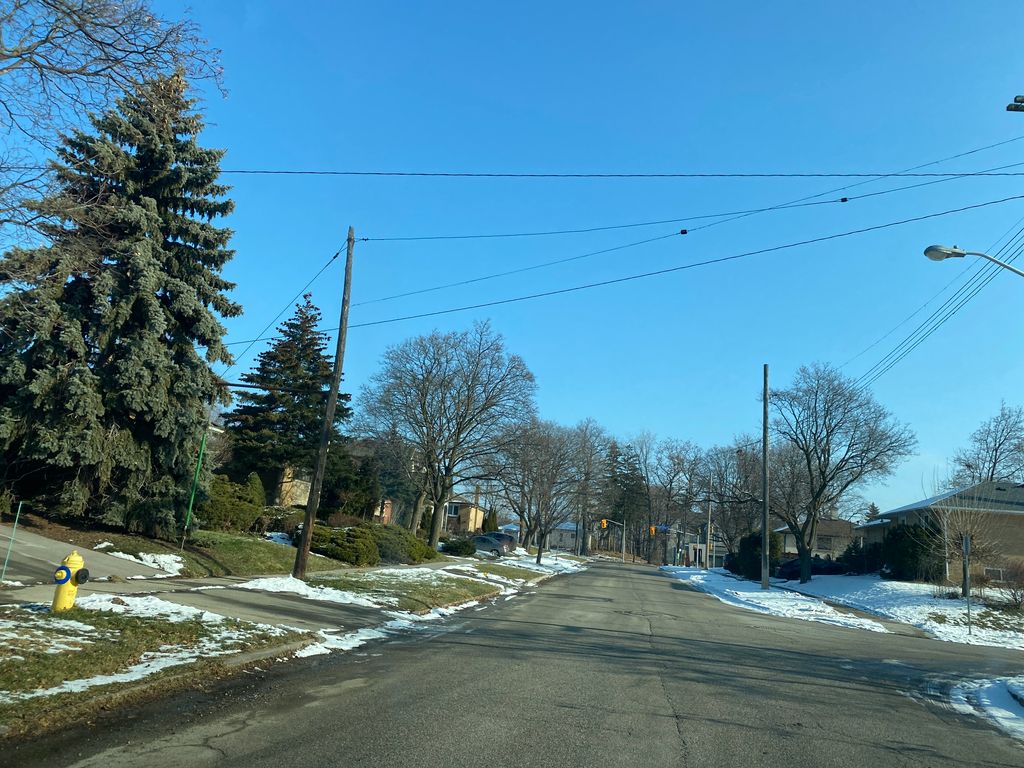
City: toronto